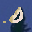
Label: 0